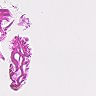
Metastatic tissue present: no